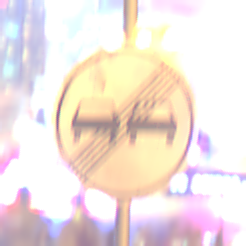
Verkehrszeichen: EndeUeberholverbot
Umgebung: Outdoor, Urban
Tageszeit: Night
Wetter: PartlyCloudy
Licht: Natural
Jahreszeit: NotSpecified
Kontrast: HighContrast